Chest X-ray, AP view. Patient: 51 years old, sex M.
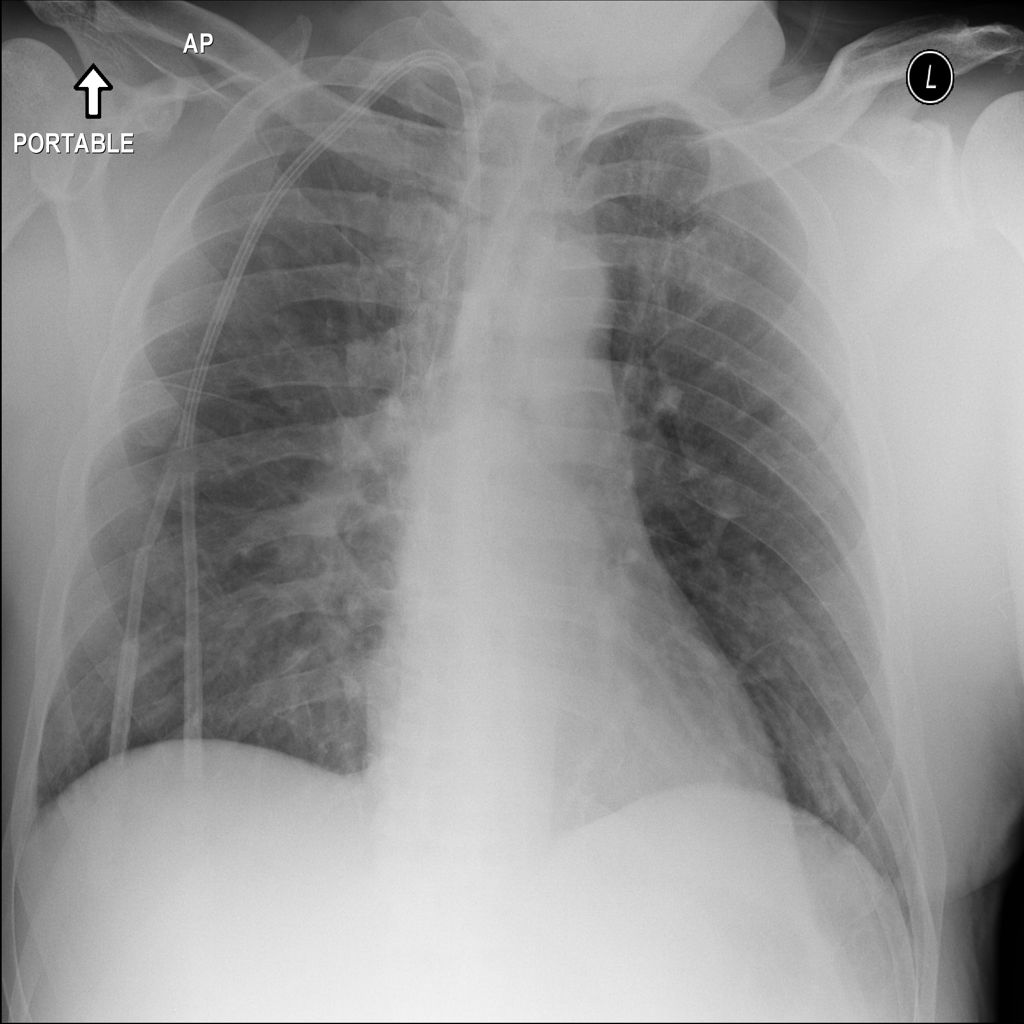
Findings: No Finding